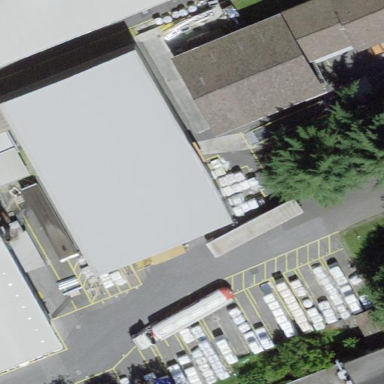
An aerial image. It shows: Industrial building.